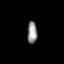
Tissue: skin
Cell type: Epithelial cells
Senescence score: 0.2479
Nuclear area (px): 208
Mean DAPI intensity: 148.207